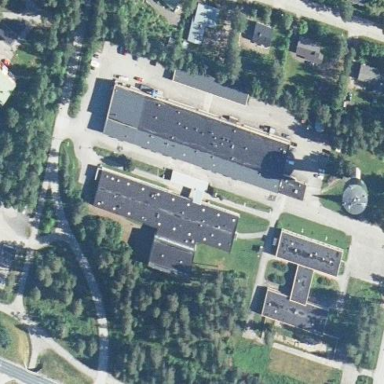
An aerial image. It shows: School building.